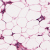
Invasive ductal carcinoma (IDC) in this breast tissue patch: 0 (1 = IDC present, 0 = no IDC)